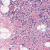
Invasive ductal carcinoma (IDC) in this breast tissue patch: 1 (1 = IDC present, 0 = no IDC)